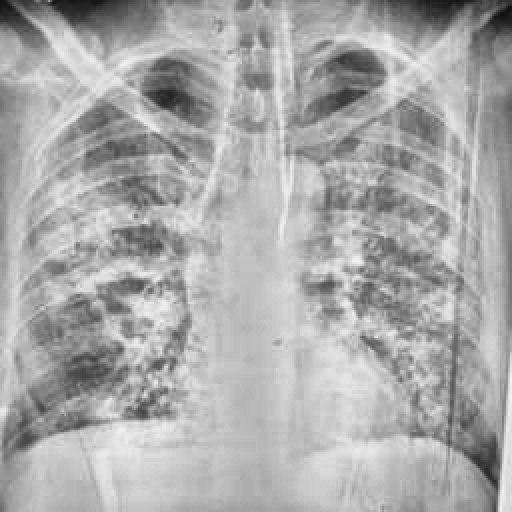
Finding: TUBERCULOSIS